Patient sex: F
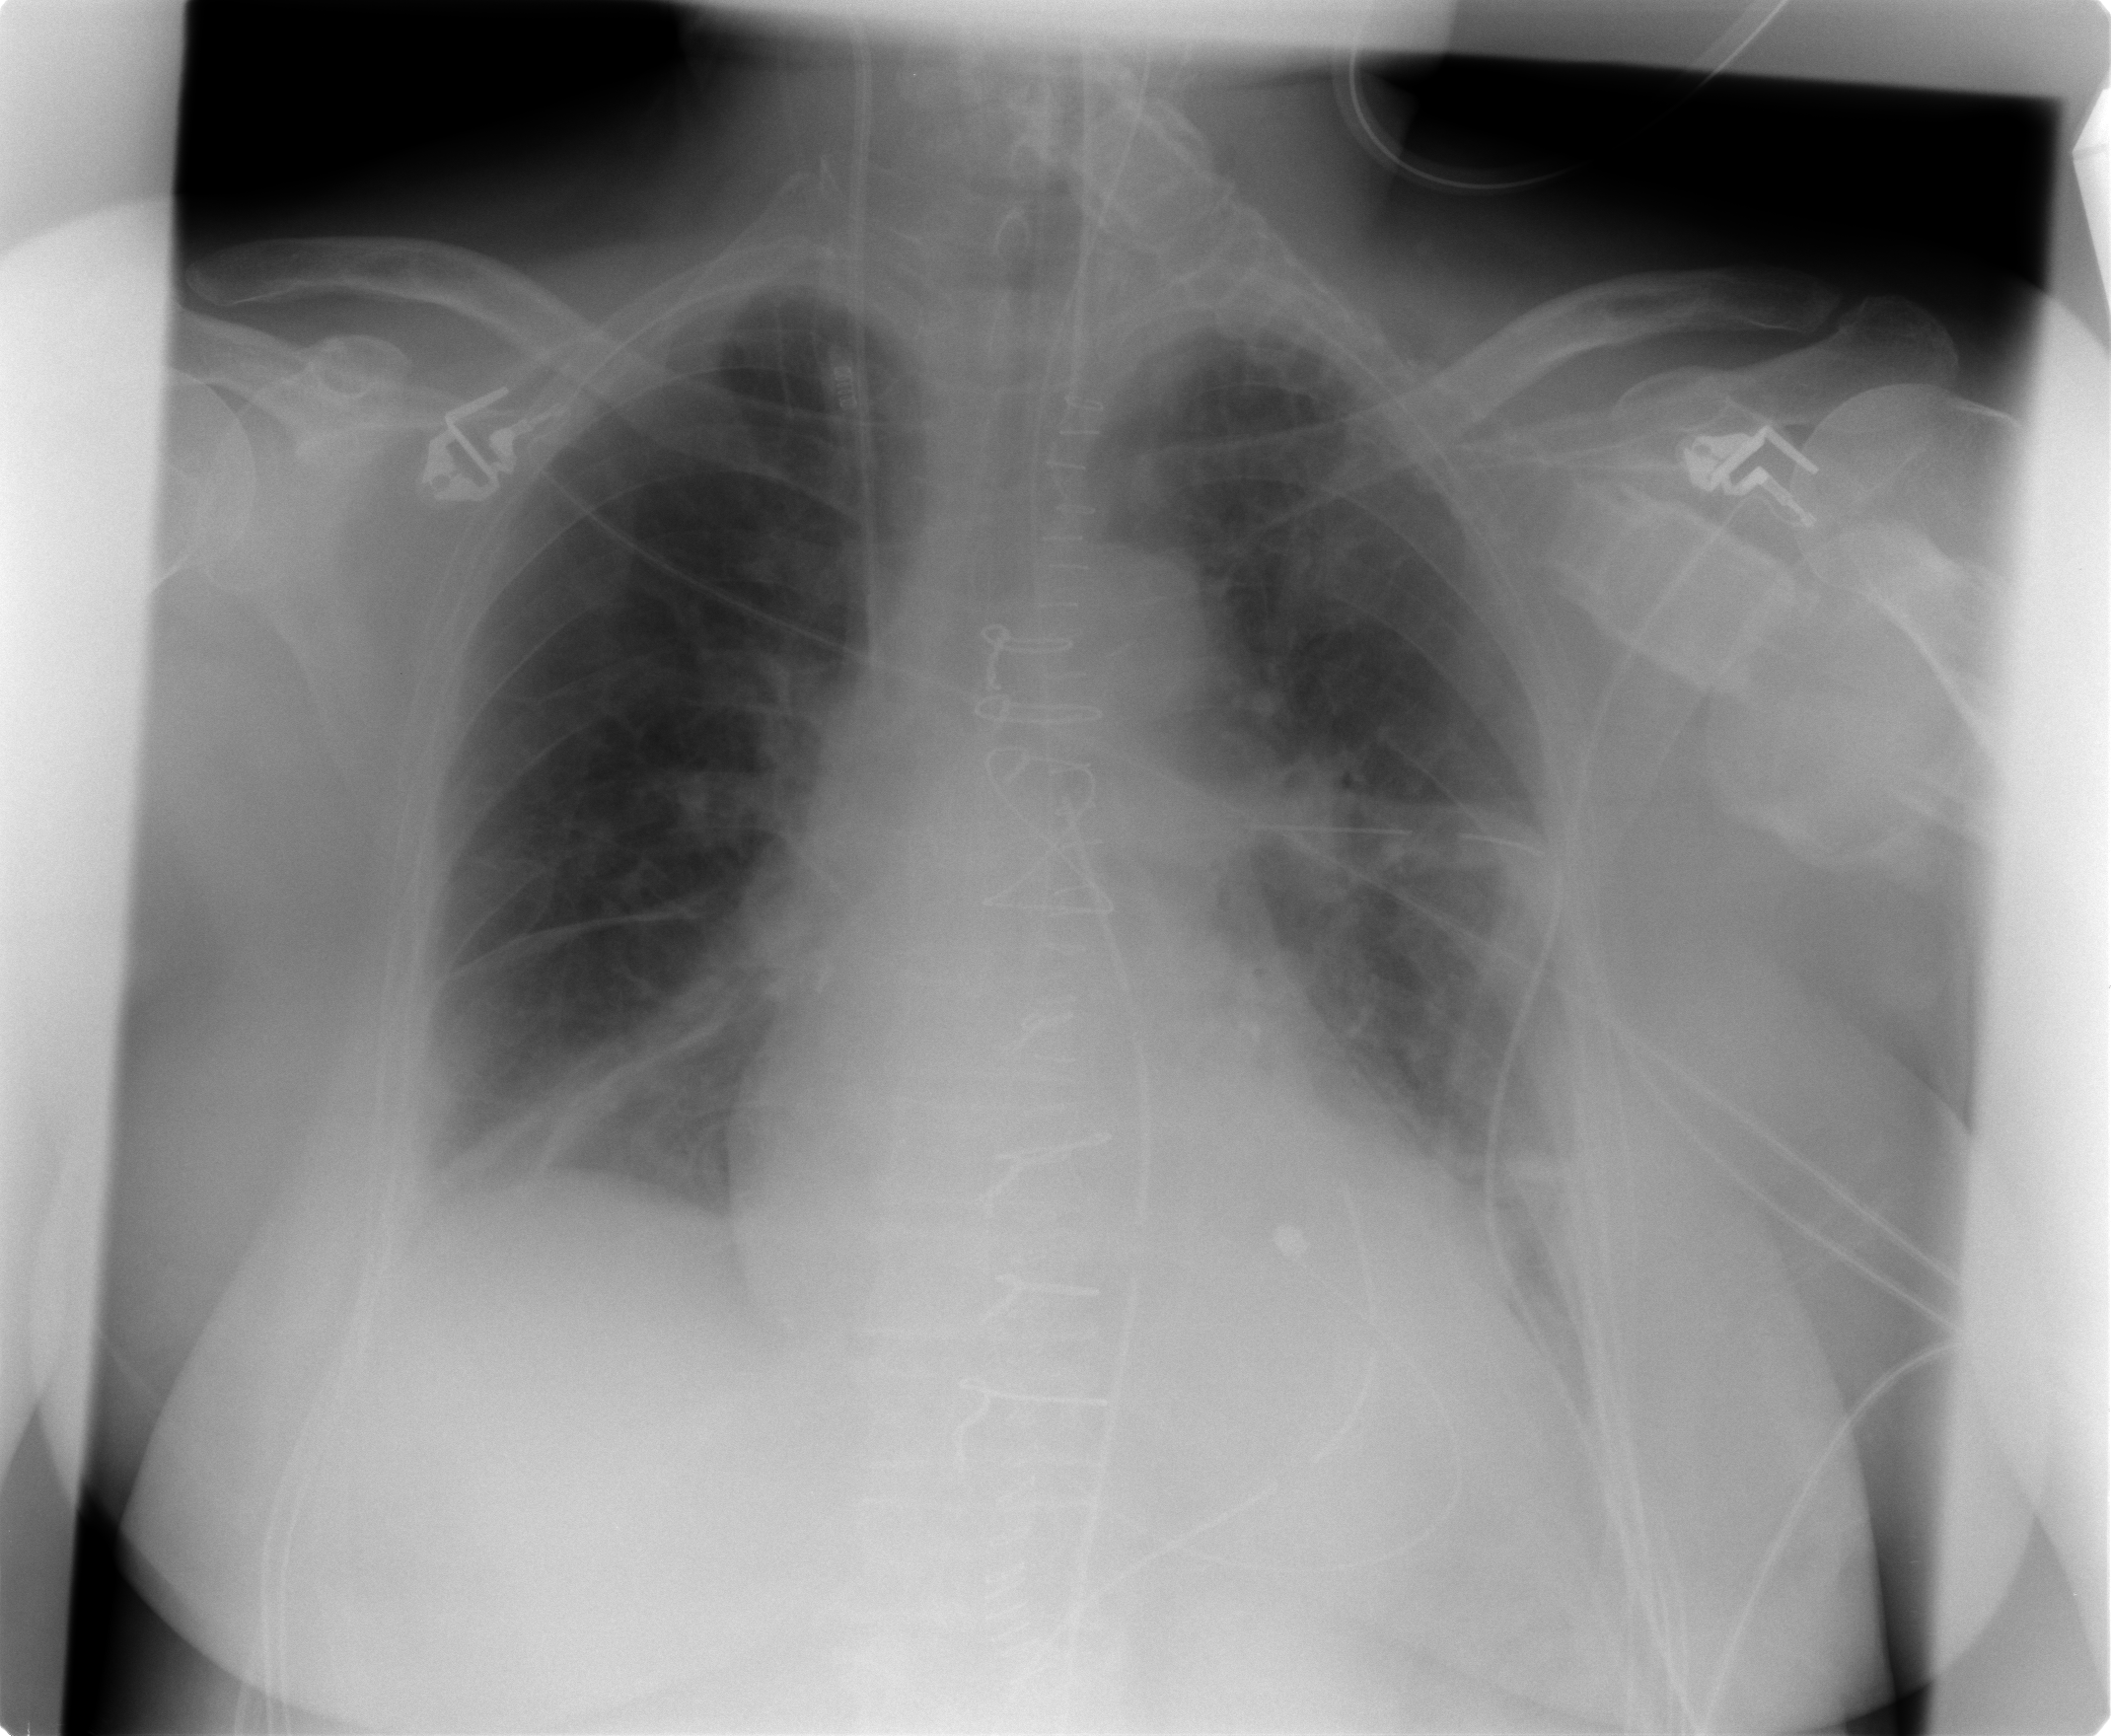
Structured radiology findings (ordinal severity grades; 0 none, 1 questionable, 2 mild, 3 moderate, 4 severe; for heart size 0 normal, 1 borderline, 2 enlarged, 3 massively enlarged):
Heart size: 0
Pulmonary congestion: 2
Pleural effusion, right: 2
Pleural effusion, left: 0
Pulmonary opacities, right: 0
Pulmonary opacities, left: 1
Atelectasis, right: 2
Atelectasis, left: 2